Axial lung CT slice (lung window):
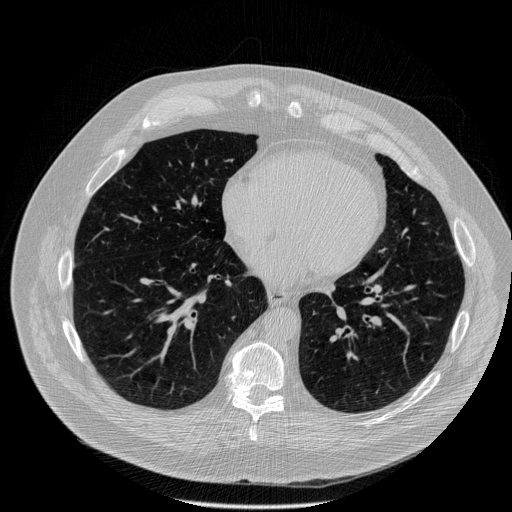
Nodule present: no